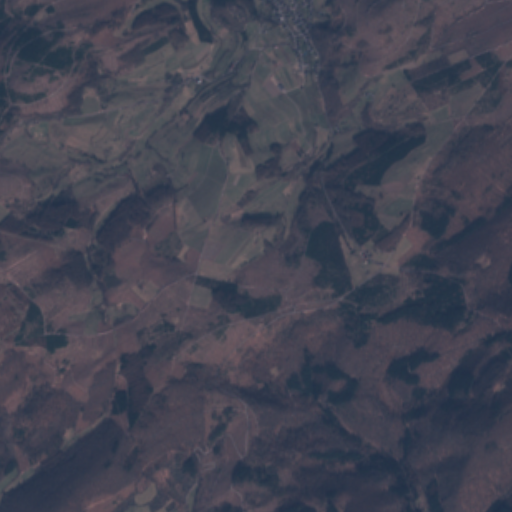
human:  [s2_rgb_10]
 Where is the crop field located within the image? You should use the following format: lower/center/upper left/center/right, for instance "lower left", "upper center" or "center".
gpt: The crop field is located in the upper center of the image.
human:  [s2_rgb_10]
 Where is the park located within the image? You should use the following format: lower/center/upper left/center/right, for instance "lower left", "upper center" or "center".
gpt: The park is located in the upper center of the image.
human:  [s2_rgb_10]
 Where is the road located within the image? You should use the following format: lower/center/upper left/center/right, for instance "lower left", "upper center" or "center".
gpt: There is no road in the image.